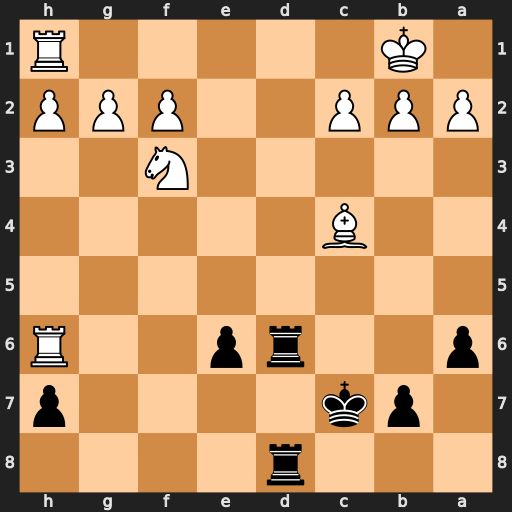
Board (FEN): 3r4/1pk4p/p2rp2R/8/2B5/5N2/PPP2PPP/1K5R
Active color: b
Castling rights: -
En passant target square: -
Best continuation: Rd1+ Rxd1 Rxd1#